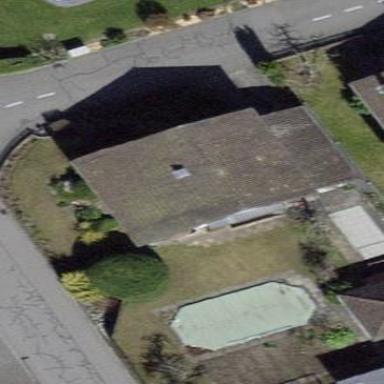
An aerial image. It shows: Detached building.